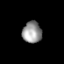
Tissue: prostate
Cell type: T cells
Senescence score: 0.2782
Nuclear area (px): 401
Mean DAPI intensity: 151.506